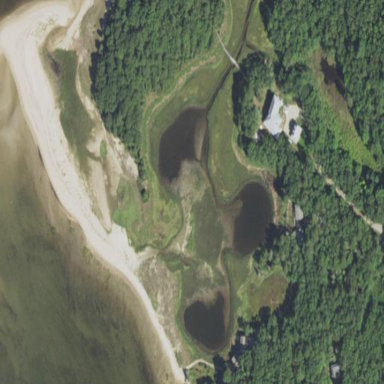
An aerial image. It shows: Tidal water body.